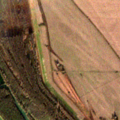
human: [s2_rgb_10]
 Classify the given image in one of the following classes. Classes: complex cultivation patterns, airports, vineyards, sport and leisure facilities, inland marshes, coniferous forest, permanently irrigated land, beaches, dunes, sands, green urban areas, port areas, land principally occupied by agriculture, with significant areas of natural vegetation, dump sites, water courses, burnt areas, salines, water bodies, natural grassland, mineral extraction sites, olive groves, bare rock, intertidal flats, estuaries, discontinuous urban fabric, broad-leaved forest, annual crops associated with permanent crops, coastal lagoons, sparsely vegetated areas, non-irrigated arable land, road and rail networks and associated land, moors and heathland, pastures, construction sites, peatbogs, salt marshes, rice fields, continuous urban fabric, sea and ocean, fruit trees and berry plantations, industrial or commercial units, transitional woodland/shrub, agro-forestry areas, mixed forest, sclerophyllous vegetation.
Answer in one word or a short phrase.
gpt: non-irrigated arable land, broad-leaved forest, transitional woodland/shrub, inland marshes, water courses